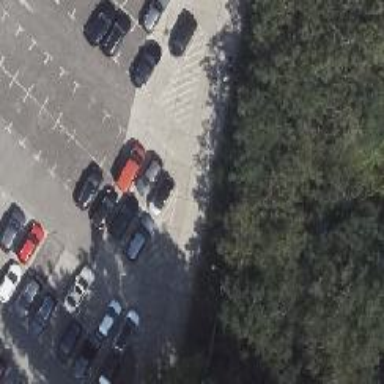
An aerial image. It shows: Asphalt parking aisle off service road.